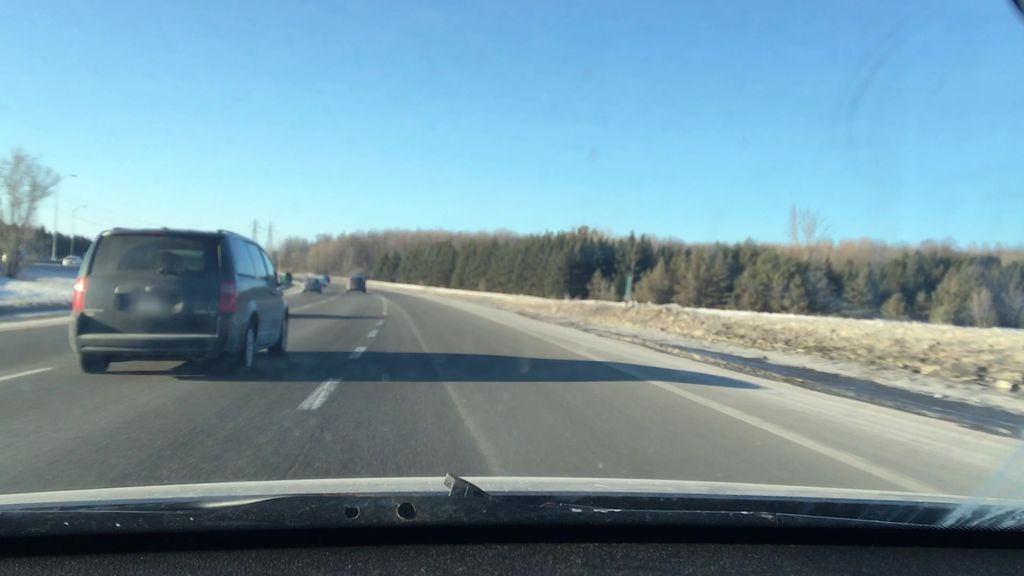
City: ottawa-gatineau